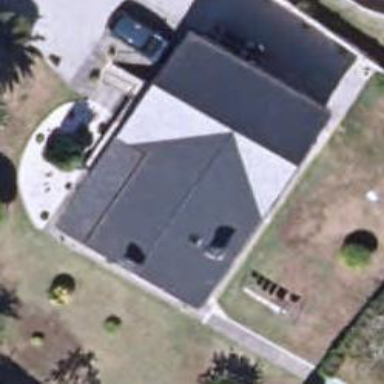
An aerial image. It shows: Simple and straightforward house.